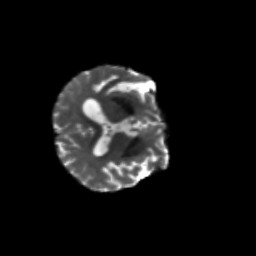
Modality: T2w
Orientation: axial
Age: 65
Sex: male
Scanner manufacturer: siemens
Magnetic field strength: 3 T
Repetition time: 4.71 s
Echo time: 0.0906 s